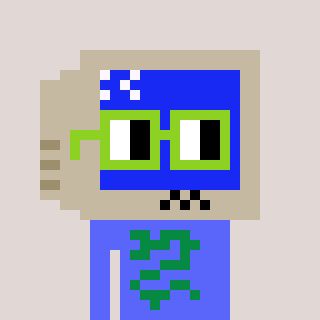
a pixel art character with square light green glasses, a old monitor-shaped head and a purple-colored body on a warm background